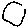
Label: moon